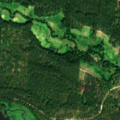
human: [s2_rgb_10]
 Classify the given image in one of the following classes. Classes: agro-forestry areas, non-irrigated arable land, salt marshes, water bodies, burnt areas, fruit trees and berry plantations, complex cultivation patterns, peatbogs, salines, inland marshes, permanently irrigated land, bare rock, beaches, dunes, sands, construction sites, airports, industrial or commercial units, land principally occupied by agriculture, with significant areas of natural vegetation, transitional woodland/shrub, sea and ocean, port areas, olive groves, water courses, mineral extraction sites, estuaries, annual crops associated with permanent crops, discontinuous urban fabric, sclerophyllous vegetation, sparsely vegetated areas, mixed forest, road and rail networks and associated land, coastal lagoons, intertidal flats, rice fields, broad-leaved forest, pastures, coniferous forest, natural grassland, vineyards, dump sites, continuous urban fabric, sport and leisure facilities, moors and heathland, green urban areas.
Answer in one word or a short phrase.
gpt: land principally occupied by agriculture, with significant areas of natural vegetation, coniferous forest